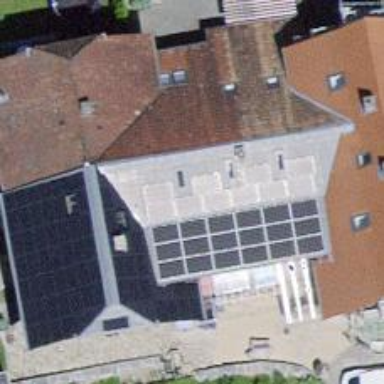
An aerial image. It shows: Solar power generator with photovoltaic panels.